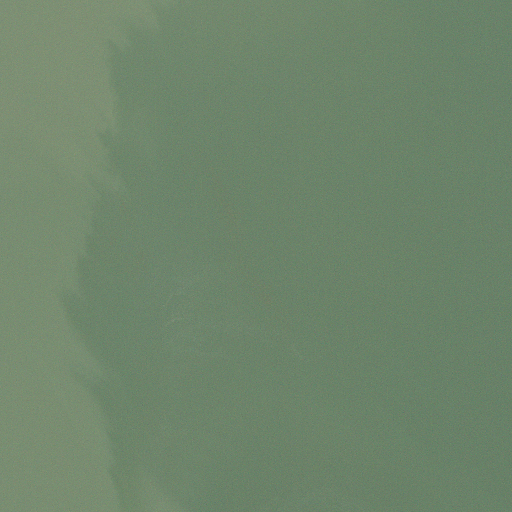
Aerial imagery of island in Arkansas named Shoal Creek Island containing only open water